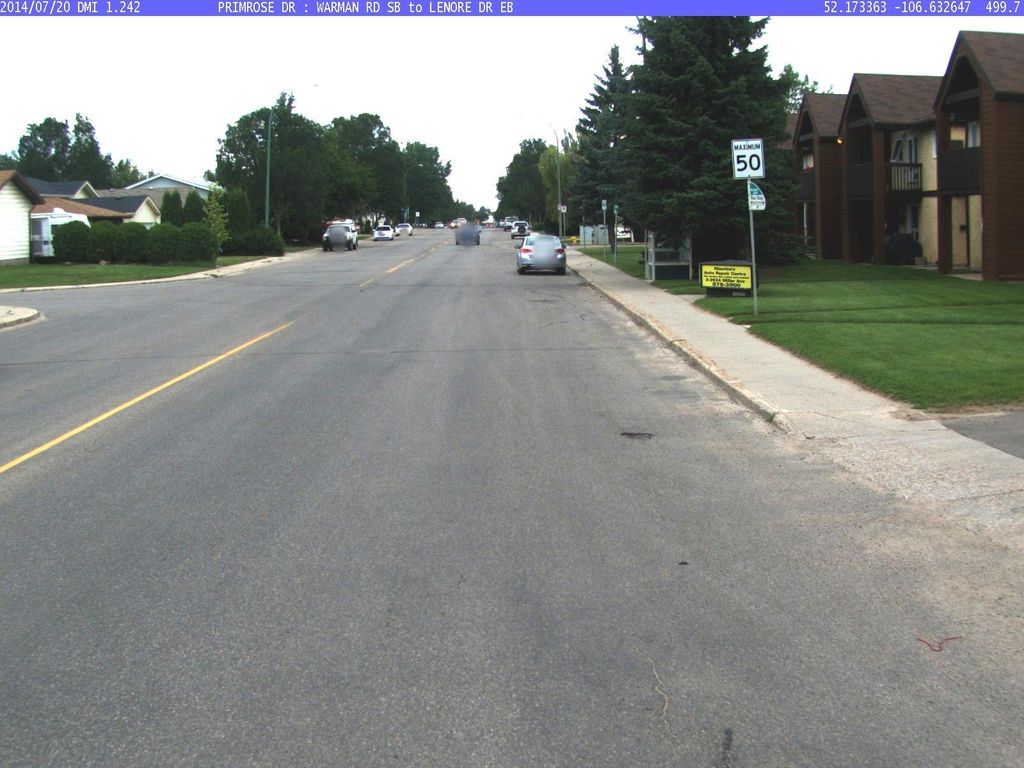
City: saskatoon